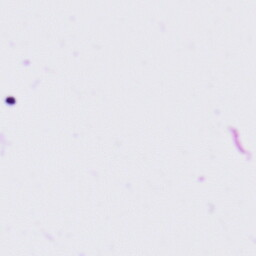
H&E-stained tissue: Tonsil